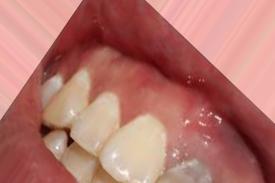
Condition: Tooth Discoloration